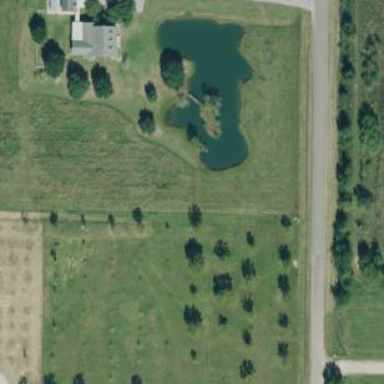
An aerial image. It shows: Retention pond with water.